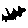
Label: zigzag